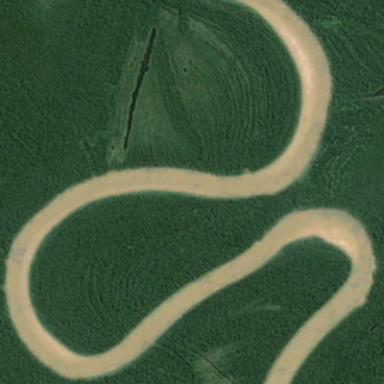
The green farmland is very broad and very lush .